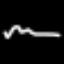
Label: squiggle